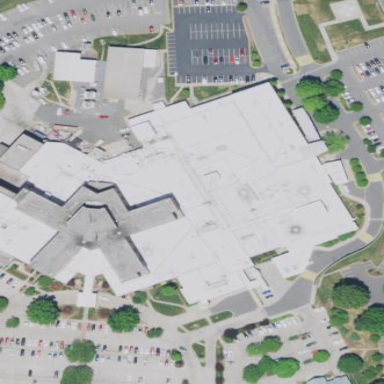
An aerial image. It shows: Hospital providing healthcare services.